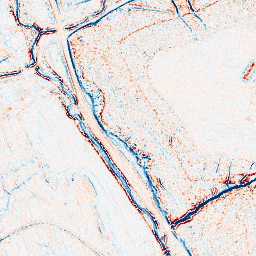
Category: edge_preserving
Decomposition family: anisotropic_diffusion
Decomposition parameters: iterations: 20
kappa: 10
gamma: 0.05
Upsampling method: bicubic
Upsampling parameters: scale: 4
Upsampling scale: 4